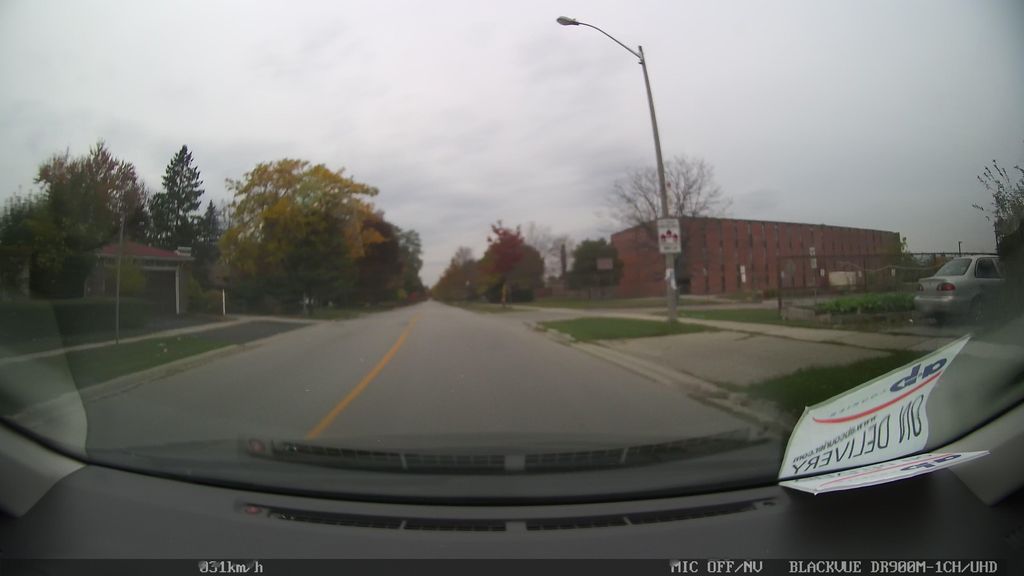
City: toronto